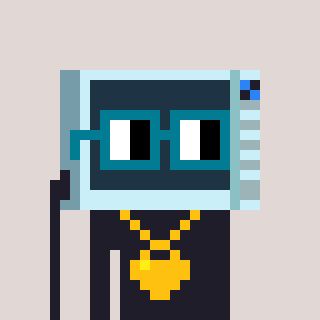
a pixel art character with square dark green glasses, a microwave-shaped head and a grayscale-colored body on a warm background